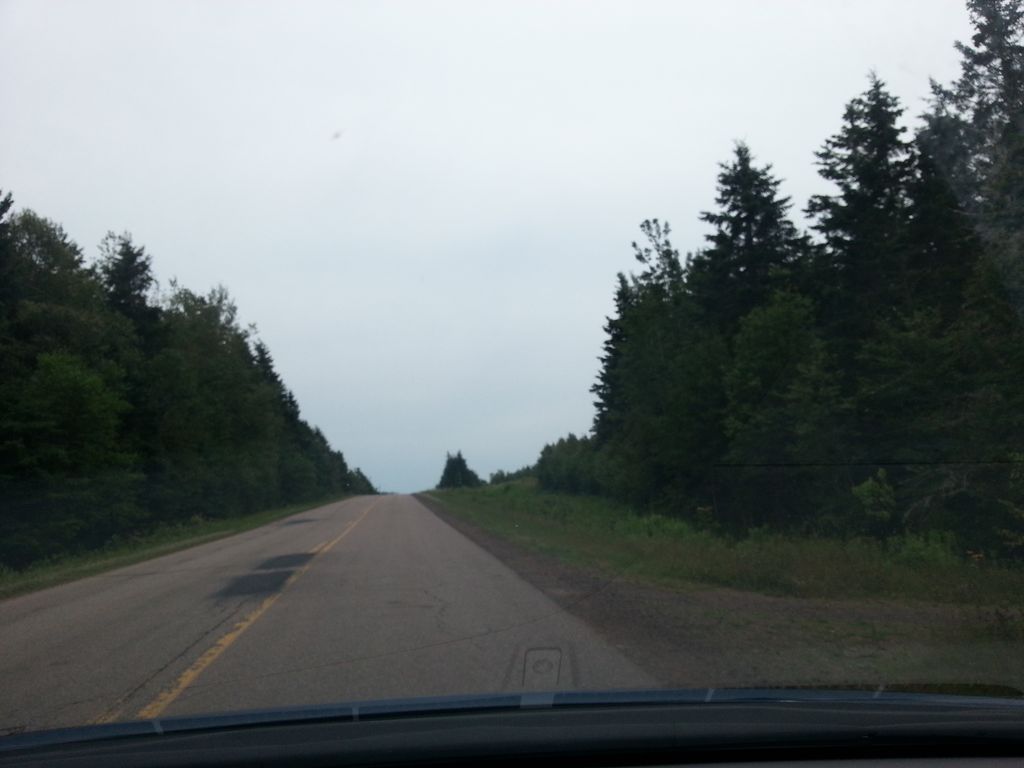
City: charlottetown